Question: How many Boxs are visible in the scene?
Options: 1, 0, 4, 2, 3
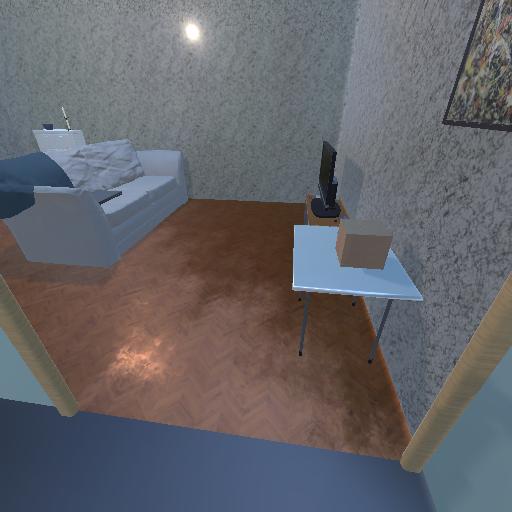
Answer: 1